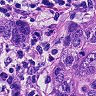
Metastatic tissue present: yes